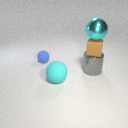
large gray metal cylinder below small brown rubber cube